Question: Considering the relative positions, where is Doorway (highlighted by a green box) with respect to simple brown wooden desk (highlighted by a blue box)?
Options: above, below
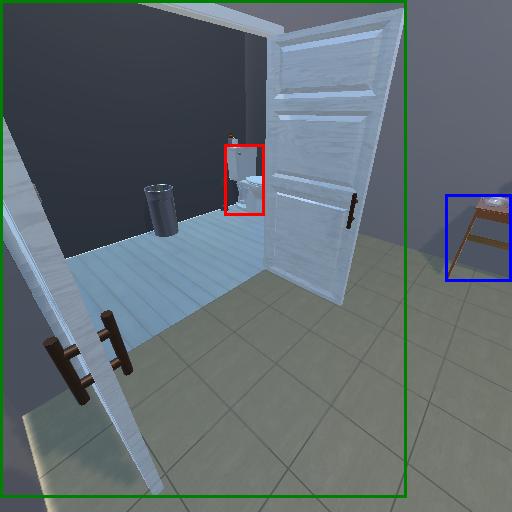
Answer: above